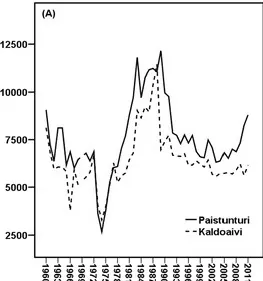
Number of reindeer.
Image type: chart (chart)